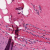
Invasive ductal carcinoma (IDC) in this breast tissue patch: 0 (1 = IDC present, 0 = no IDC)